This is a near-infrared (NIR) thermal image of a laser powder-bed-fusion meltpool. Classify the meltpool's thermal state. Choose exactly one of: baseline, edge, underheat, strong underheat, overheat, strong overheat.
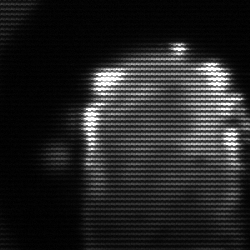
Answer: baseline